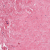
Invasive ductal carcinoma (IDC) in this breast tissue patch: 0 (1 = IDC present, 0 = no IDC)